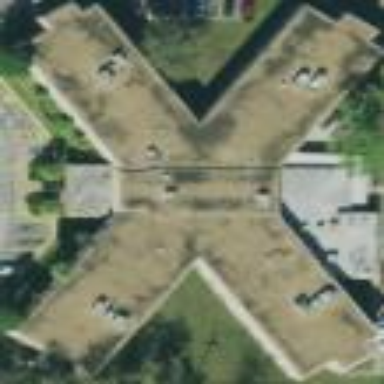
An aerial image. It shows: Dormitory building.